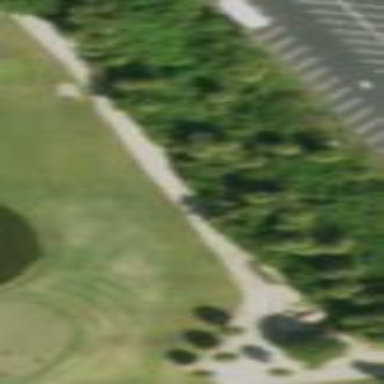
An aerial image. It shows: Golf bunker filled with sandy terrain.